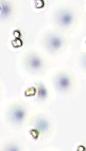
Label: Phaeocystis